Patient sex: F
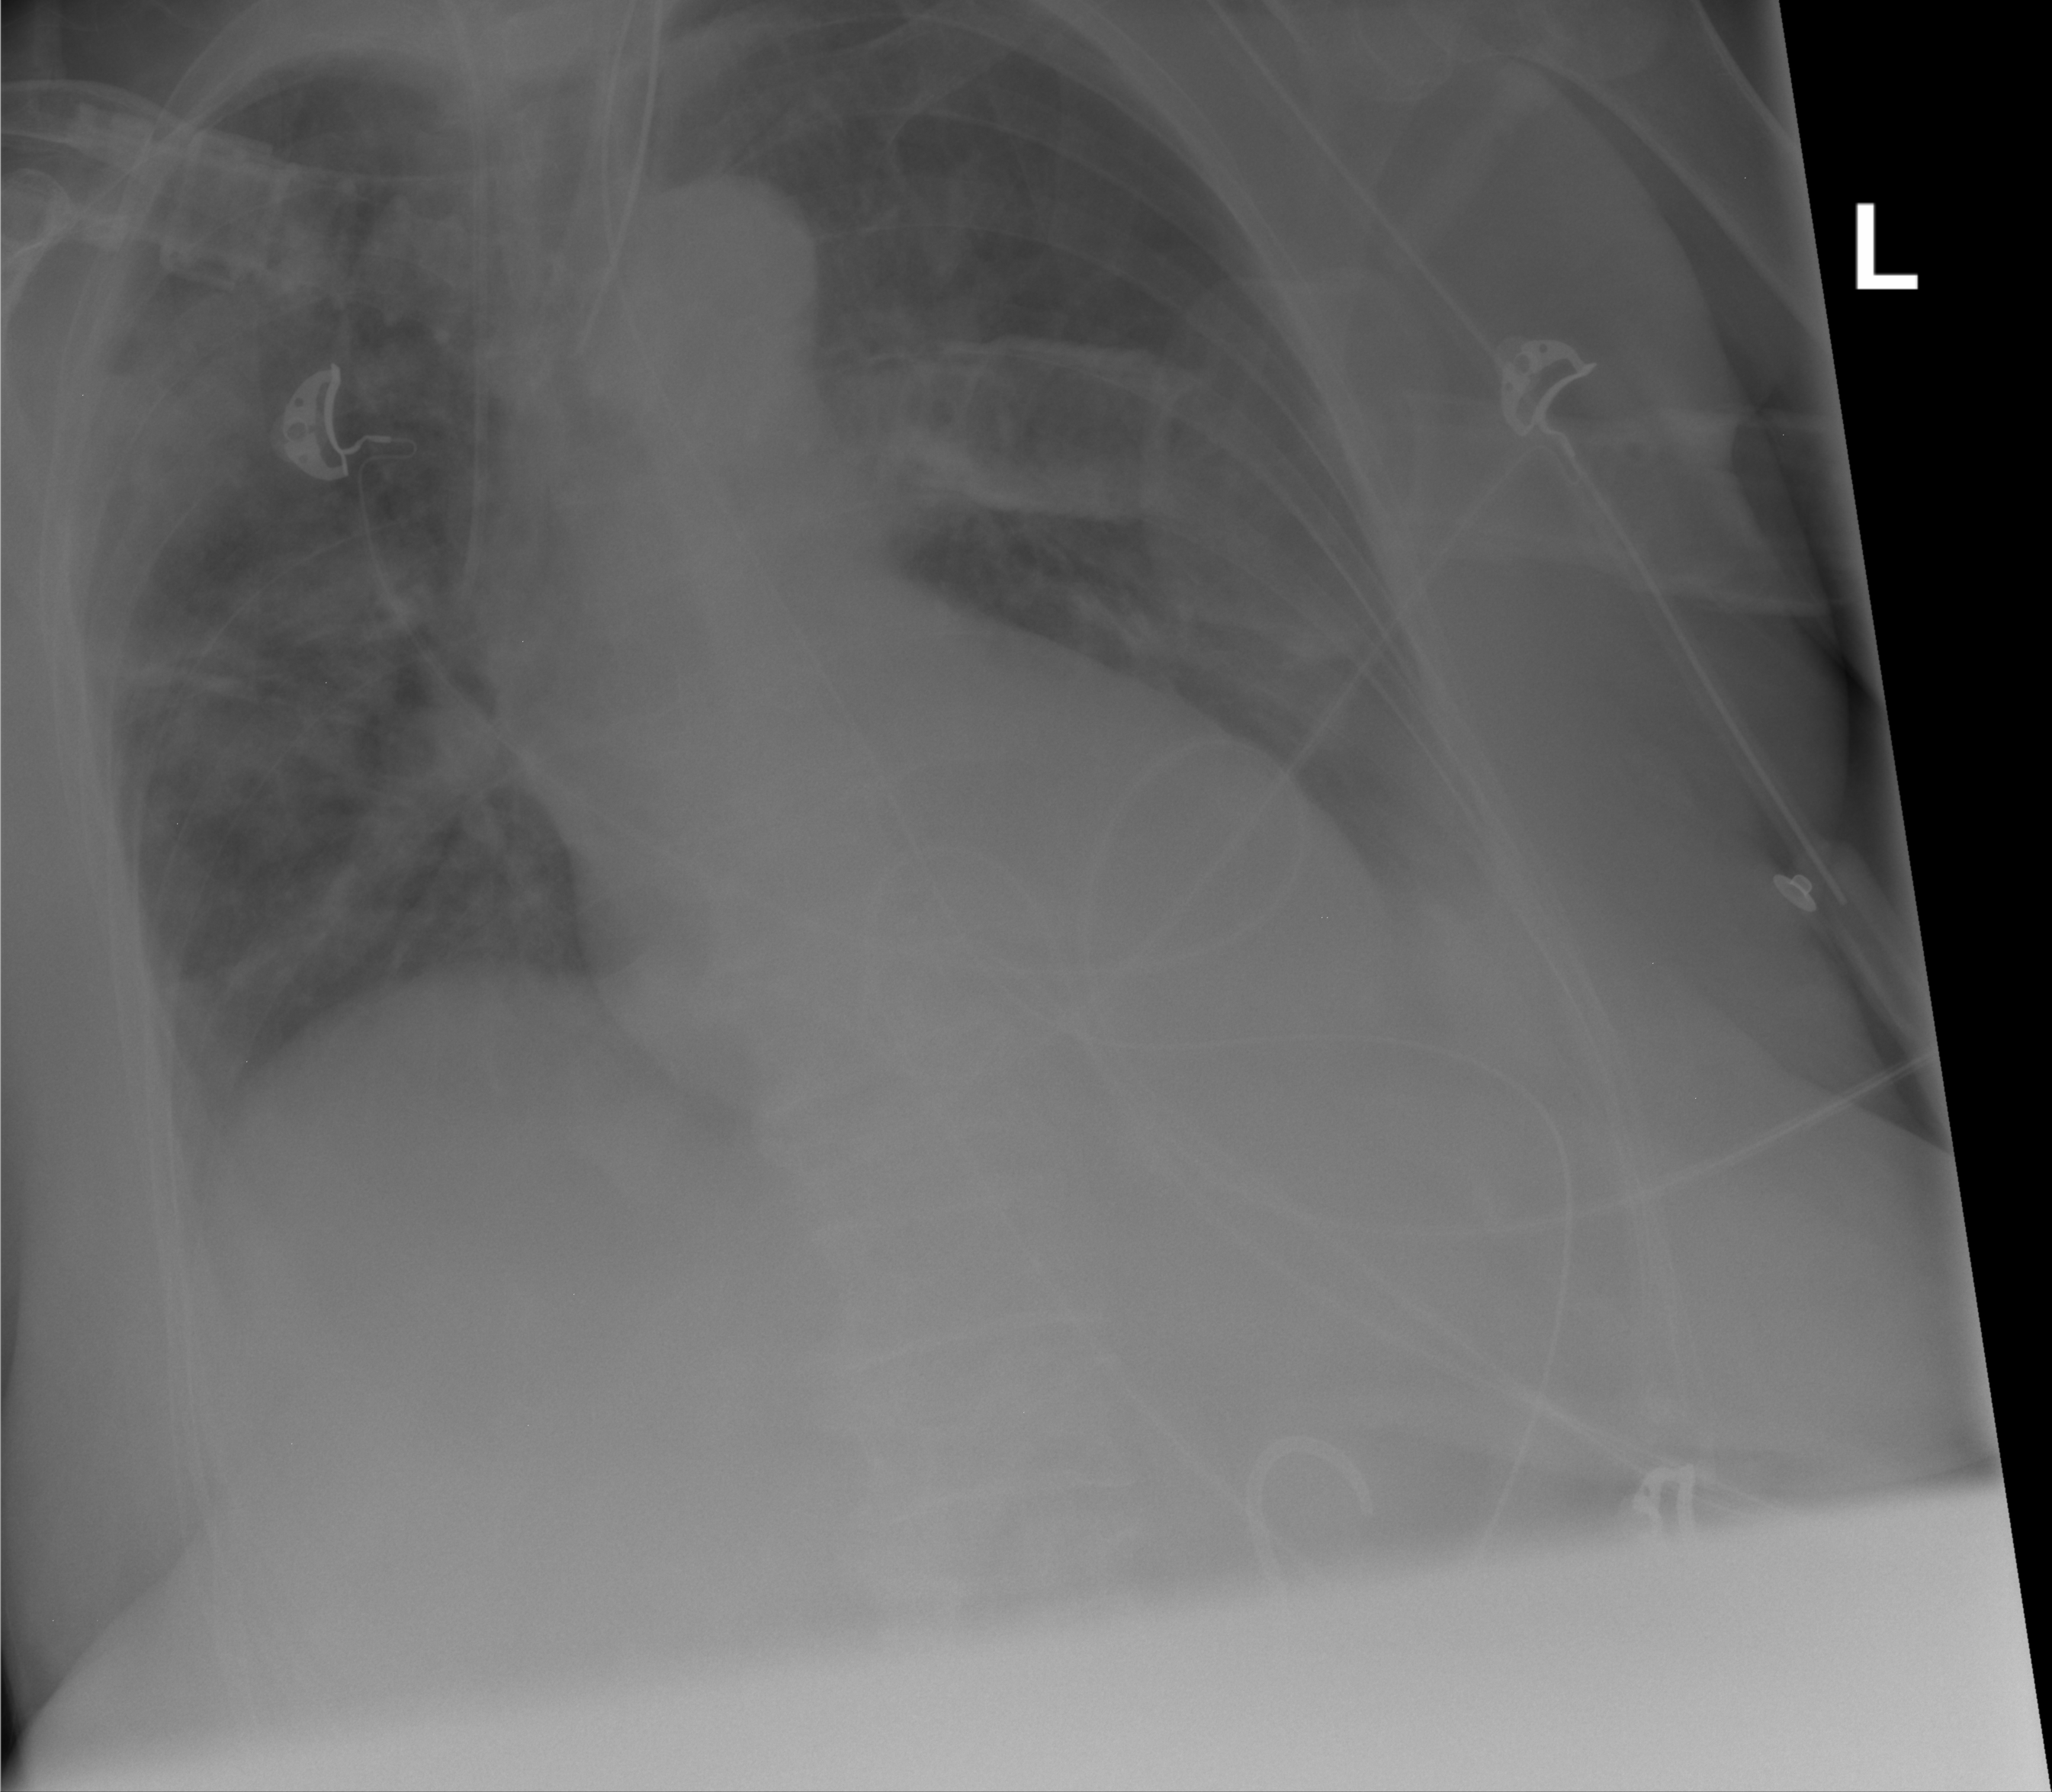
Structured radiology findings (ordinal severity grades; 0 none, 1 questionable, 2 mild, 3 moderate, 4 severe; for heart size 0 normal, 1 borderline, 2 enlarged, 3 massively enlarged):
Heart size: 0
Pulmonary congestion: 0
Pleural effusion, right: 1
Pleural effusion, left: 2
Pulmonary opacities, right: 3
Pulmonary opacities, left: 0
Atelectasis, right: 3
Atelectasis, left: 2